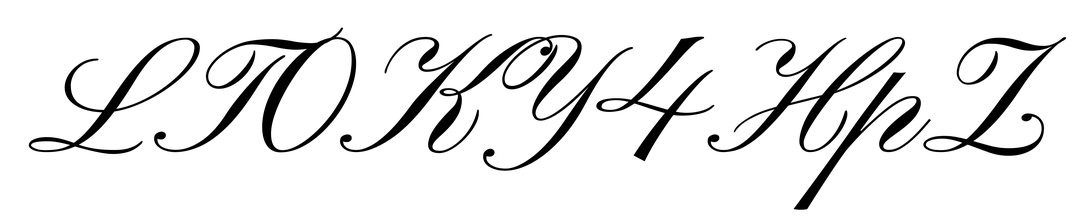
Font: PinyonScript-Regular